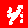
Digit: 4